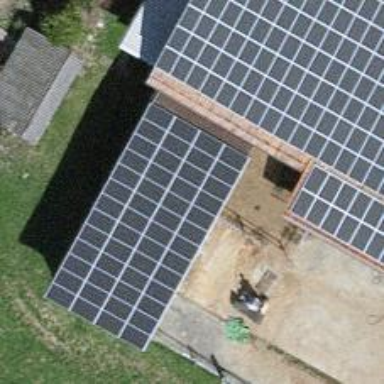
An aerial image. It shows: Solar power generator utilizing photovoltaic technology with solar photovoltaic panels.